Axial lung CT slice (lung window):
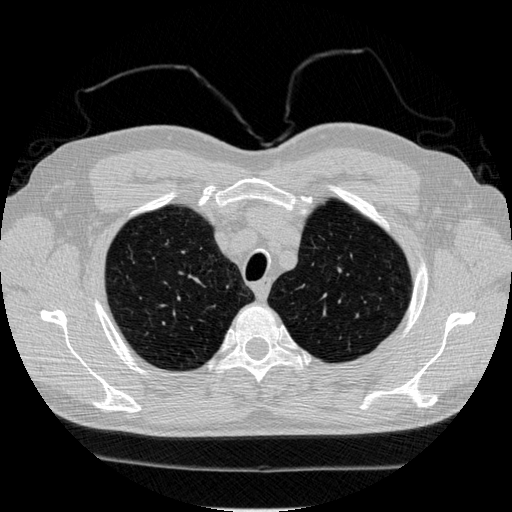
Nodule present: no